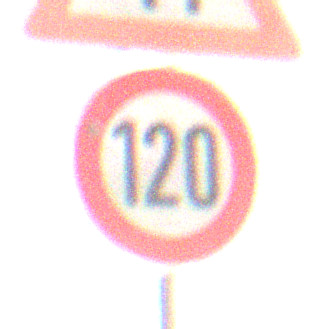
Verkehrszeichen: Geschwindigkeit120
Zusatzzeichen oben: EinseitigVerengteFahrbahnRechts
Umgebung: Outdoor, RoadRail
Tageszeit: MorningAfternoon
Wetter: PartlyCloudy
Licht: Natural
Jahreszeit: NotSpecified
Kontrast: HighContrast